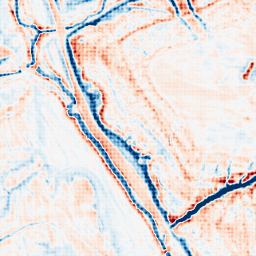
Category: multiscale
Decomposition family: dog_multiscale
Decomposition parameters: sigma_ratio: 1.4
n_scales: 6
base_sigma: 0.5
Upsampling method: sinc_hamming
Upsampling parameters: scale: 8
kernel_size: 8
Upsampling scale: 8